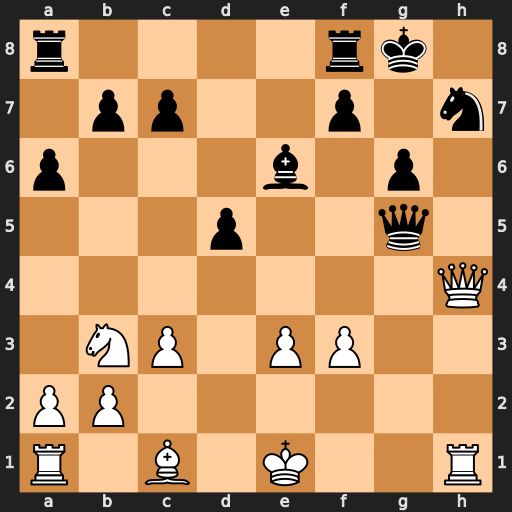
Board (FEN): r4rk1/1pp2p1n/p3b1p1/3p2q1/7Q/1NP1PP2/PP6/R1B1K2R
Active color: w
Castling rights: KQ
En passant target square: -
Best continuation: Qxh7#